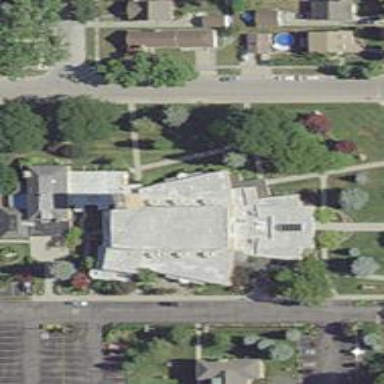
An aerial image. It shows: Beautiful church building.